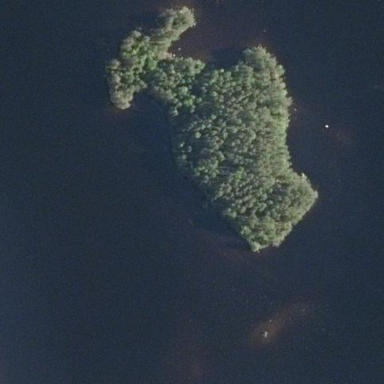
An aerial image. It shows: Islet.